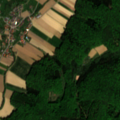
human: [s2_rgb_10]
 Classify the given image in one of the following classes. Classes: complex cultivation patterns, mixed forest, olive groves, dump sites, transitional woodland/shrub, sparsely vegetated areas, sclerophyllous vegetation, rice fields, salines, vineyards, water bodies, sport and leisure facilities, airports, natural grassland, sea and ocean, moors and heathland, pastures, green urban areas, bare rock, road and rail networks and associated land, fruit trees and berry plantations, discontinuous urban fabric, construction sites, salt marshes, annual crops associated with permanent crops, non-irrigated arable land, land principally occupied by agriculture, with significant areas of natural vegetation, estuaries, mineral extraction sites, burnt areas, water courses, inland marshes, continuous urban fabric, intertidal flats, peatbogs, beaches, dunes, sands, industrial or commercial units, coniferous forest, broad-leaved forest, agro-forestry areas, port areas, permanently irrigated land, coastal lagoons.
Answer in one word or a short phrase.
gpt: non-irrigated arable land, complex cultivation patterns, broad-leaved forest